Три тела (материальные точки) массами $m, 2m$ и $3m$ закреплены на концах невесомых стержней длины $L$. Все три стержня соединены шарниром, который позволяет им свободно вращаться (т.е. угол между стержнями может изменяться). В начальный момент времени угол между стержнями равен $120^\circ$, система покоится, а стержни и тела находятся в одной плоскости. Самому тяжелому телу ($3m$) мгновенно ударом сообщают скорость $v_0$, направленную перпендикулярно стержню и лежащую в плоскости фигуры. Силой тяжести пренебречь.
Найдите ускорения всех трех тел сразу после удара.
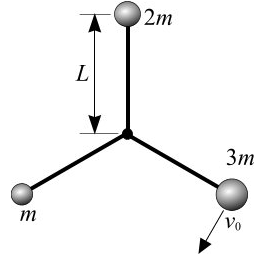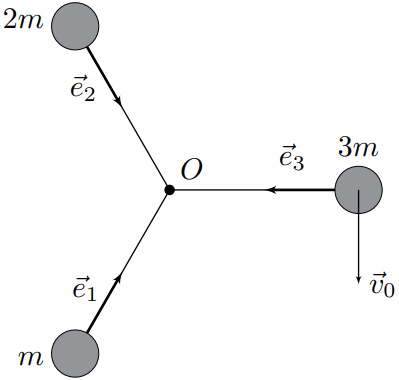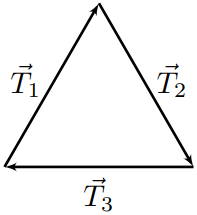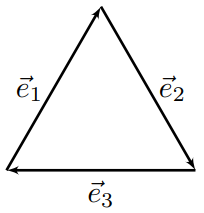
Решение: Перейдём к нахождению ускорений. Пусть $T/m=a$. Тогда:$$\vec{a}_1=a\vec{e}_1\quad\vec{a}_2=\displaystyle\frac{a\vec{e}_2}{2}\quad\vec{a}_3=\displaystyle\frac{a\vec{e}_3}{3}$$Направление ускорения шарнира $\vec{a}_O$ неизвестно, однако в явном виде оно нам не понадобится. Заметим, что поскольку стержни $1$ и $2$ не вращаются, проекции ускорения шарнира $O$ на их направления равны модулям ускорений соответствующих тел, что можно записать в следующем виде:$$a=\vec{a}_O\cdot{\vec{e}_1}\qquad \displaystyle\frac{a}{2}=\vec{a}_O\cdot{\vec{e}_2}$$Рассмотрим движение тела $3$ относительно шарнира $O$. Относительно движение происходит по окружности, причём, поскольку сразу после удара скорость шарнира равна нулю:$$(\vec{a}_3-\vec{a}_O)\cdot{\vec{e}_3}=\displaystyle\frac{v^2_0}{L}$$откуда$$\displaystyle\frac{a}{3}=\displaystyle\frac{v^2_0}{L}+\vec{a}_O\cdot{\vec{e}_3}$$
Ответ: $a_1=\cfrac{6}{11} \cfrac{v_0^2}{L}\quad a_2=\cfrac{3}{11} \cfrac{v_0^2}{L}\quad a_3=\cfrac{2}{11} \cfrac{v_0^2}{L}$
Темы:
T, ★, 2012, Physics Cup